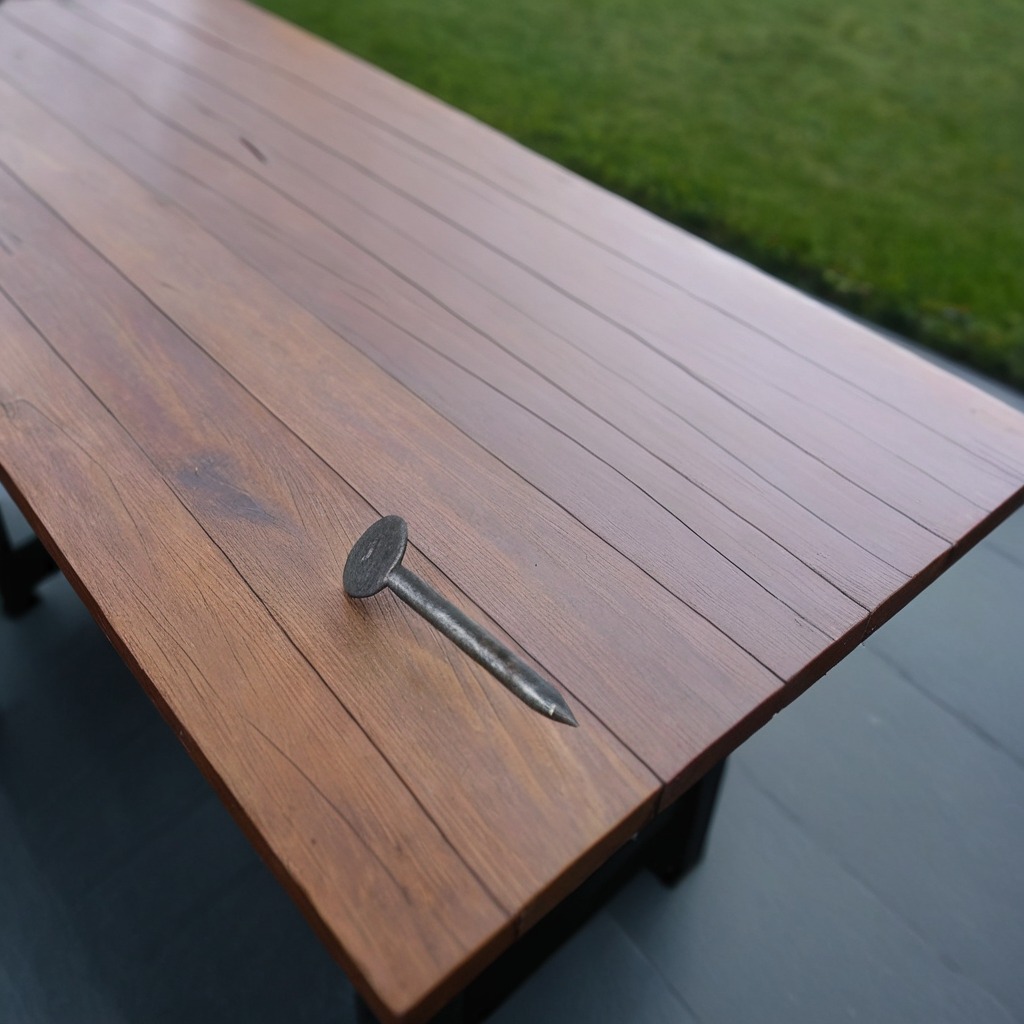
An iron nail is lying on the table.